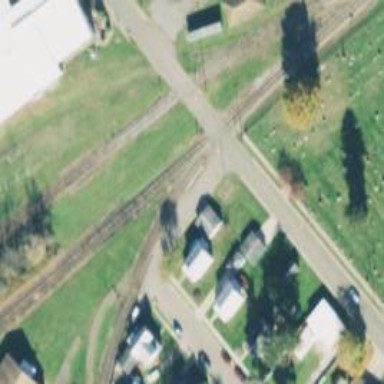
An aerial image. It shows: Rail spur service.